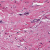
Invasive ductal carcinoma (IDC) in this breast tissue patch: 0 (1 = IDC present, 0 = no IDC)